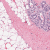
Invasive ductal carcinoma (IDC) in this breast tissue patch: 0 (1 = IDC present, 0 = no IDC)